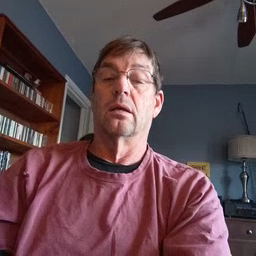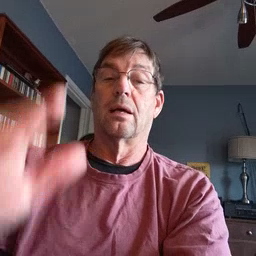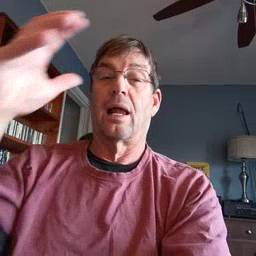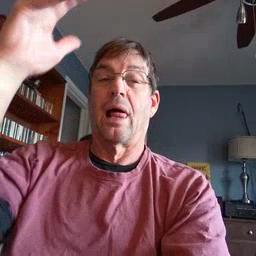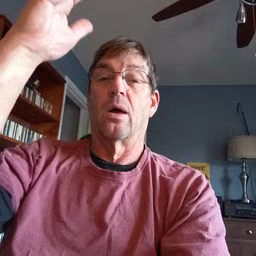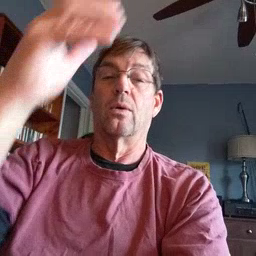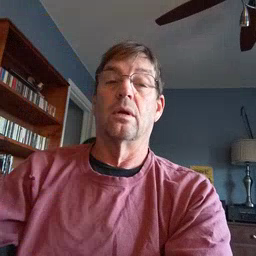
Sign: cloud